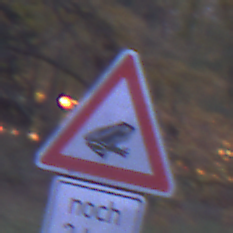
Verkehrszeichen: AmphibienwanderungLinks
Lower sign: LaengeEinerStrecke4
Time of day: Night
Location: Outdoor (Suburban)
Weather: PartlyCloudy
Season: NotSpecified
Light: Artificial